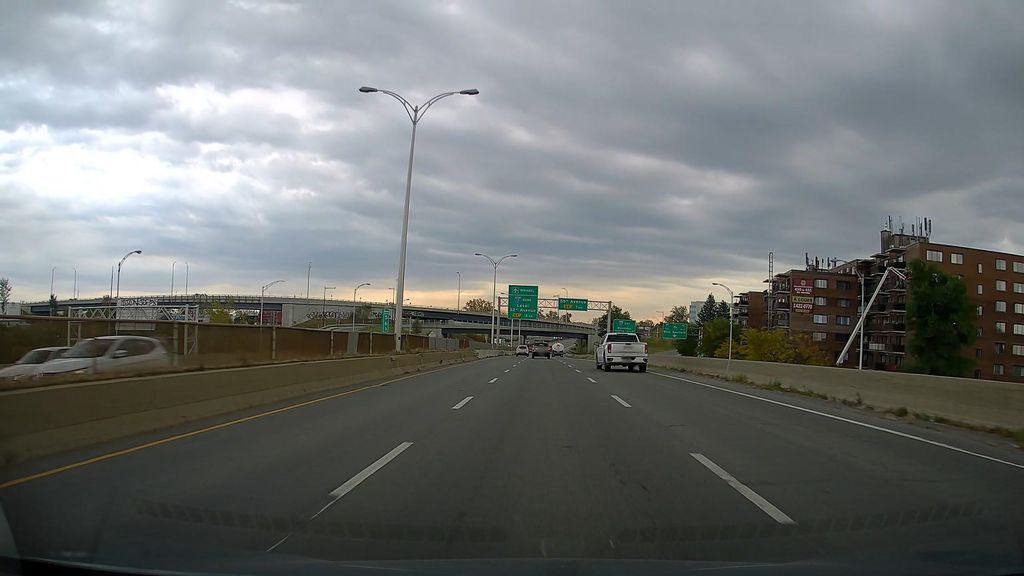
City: montreal